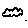
Label: cloud